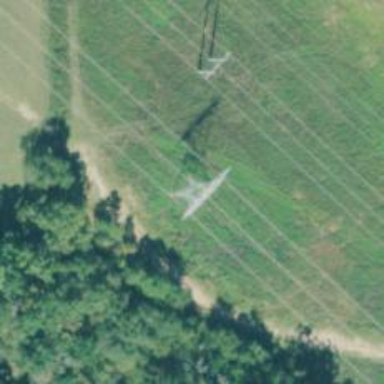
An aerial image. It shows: Lattice structure tower used for power transmission.